Field crop: tomato
Growth stage: 2
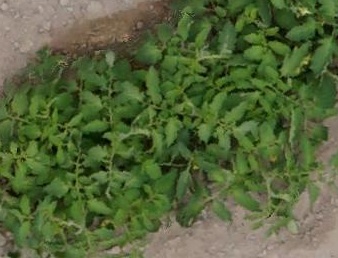
Species: tomato